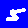
Digit: 5